Question: I have a table which stores the important dates.

'importantDateType' column can be either 1 or 2. Given that this is a dropdown in the front-end.
- -
I have separate two tables to store Electorate Division & Village details. What I do is store in 'importantDateParent' is the ID of the either Electorate Division or Village.
My problem is if the a particular record's 'importantDateType' is 1, important dates table should join with Electorate Division table and get the name of the Electorate Division. if the a particular record's 'importantDateType' is 2, important dates table should join with Village table and get the name of the Village.
What I'm using right now is
'''
SELECT 'tbl_importantdates'.*,
'tbl_elecdivision'.'elecDivName',
'tbl_villages'.'villageName'
FROM ('tbl_importantdates')
LEFT JOIN 'tbl_elecdivision' ON 'tbl_importantdates'.'importantDateParent' = 'tbl_elecdivision'.'elecDivID'
LEFT JOIN 'tbl_villages' ON 'tbl_importantdates'.'importantDateParent' = 'tbl_villages'.'villageID'
WHERE 'tbl_importantdates'.'status' = '1'
'''
I don't want to have two columns like 'tbl_elecdivision'.'elecDivName' and 'tbl_villages'.'villageName'. How can I have column called 'importantDateTypeName' which contains the name of the Electorate Division or Village depending on 'importantDateType' being 1 or 2 ?
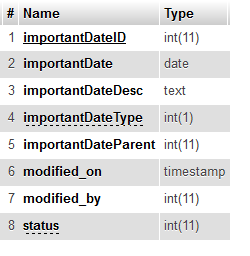
Answer: did you try using a case ... when ... in your select clause
you should something like this:
'''
select 'tbl_importantdates'.*,
case when importantdatetype = 1 then tbl_elecdivision.elecDivName,
case when importantdatetype = 2 then tbl_villages. villageName
else 'nothing' end name
--.......rest of code your comes here
'''